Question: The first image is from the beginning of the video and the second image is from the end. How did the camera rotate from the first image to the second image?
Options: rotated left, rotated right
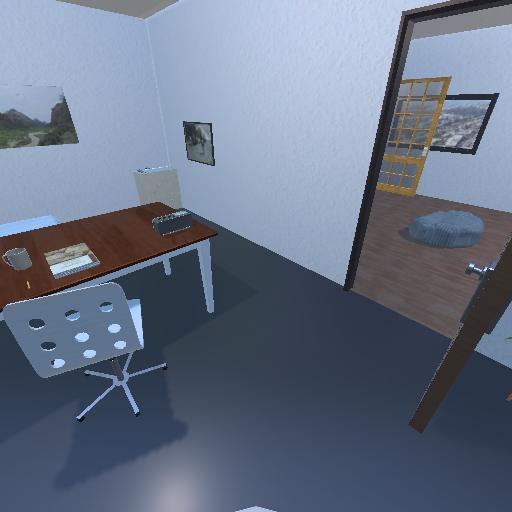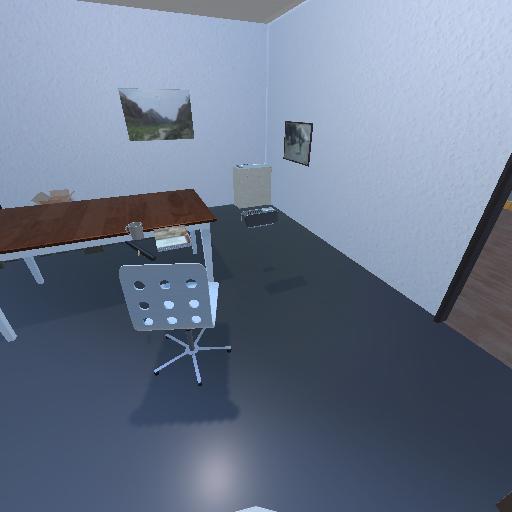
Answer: rotated left